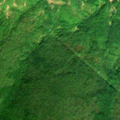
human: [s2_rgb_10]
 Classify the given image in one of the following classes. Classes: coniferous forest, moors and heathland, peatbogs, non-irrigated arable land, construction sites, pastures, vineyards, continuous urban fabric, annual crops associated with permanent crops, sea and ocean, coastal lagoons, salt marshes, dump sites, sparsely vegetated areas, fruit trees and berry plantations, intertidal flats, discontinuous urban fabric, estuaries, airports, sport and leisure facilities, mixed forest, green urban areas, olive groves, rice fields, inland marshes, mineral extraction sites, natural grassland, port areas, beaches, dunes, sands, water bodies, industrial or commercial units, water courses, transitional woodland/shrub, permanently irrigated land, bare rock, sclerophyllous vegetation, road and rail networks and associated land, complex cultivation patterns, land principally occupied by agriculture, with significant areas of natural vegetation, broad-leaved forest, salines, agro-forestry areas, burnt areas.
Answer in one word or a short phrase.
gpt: land principally occupied by agriculture, with significant areas of natural vegetation, broad-leaved forest